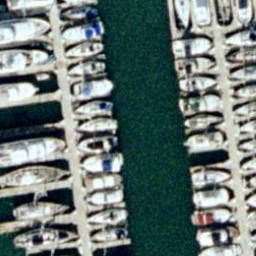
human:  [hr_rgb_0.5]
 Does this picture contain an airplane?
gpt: no

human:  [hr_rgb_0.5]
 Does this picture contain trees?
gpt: no

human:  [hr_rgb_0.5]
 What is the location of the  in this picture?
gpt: i cannot see it